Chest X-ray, AP view. Patient: 43 years old, sex M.
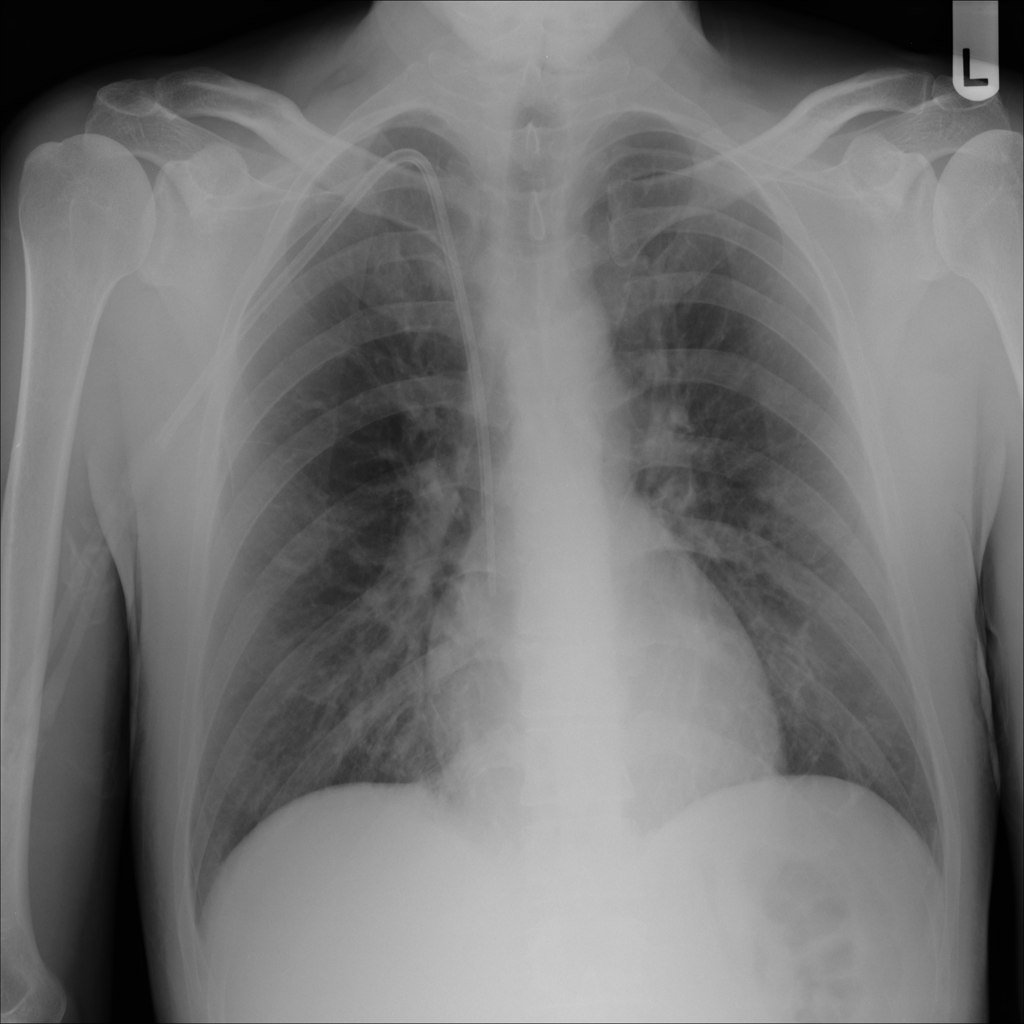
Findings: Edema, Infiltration